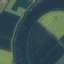
Land use / land cover: River